三年级 · 度量几何学
图中这块橡皮的长度是 (
) 厘米(
)毫米。

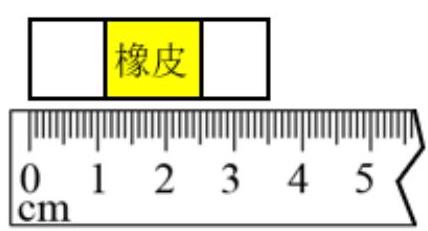
答案: 3.5

【分析】根据题意, 物体的最左端和尺子的零刻度线对齐, 物体的末端所在的位置就是物体的长度, 读出数据即可, 橡皮的长度是 3 厘米 5 毫米, 据此解答。

【详解】由给出的图示可知:
图中这块橡皮的长度是 (3) 厘米 (5) 毫米。

【点睛】本题考查物体的长度的测量, 熟练掌握并正确测量。